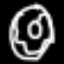
Label: donut